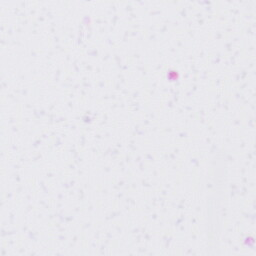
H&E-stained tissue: Liver